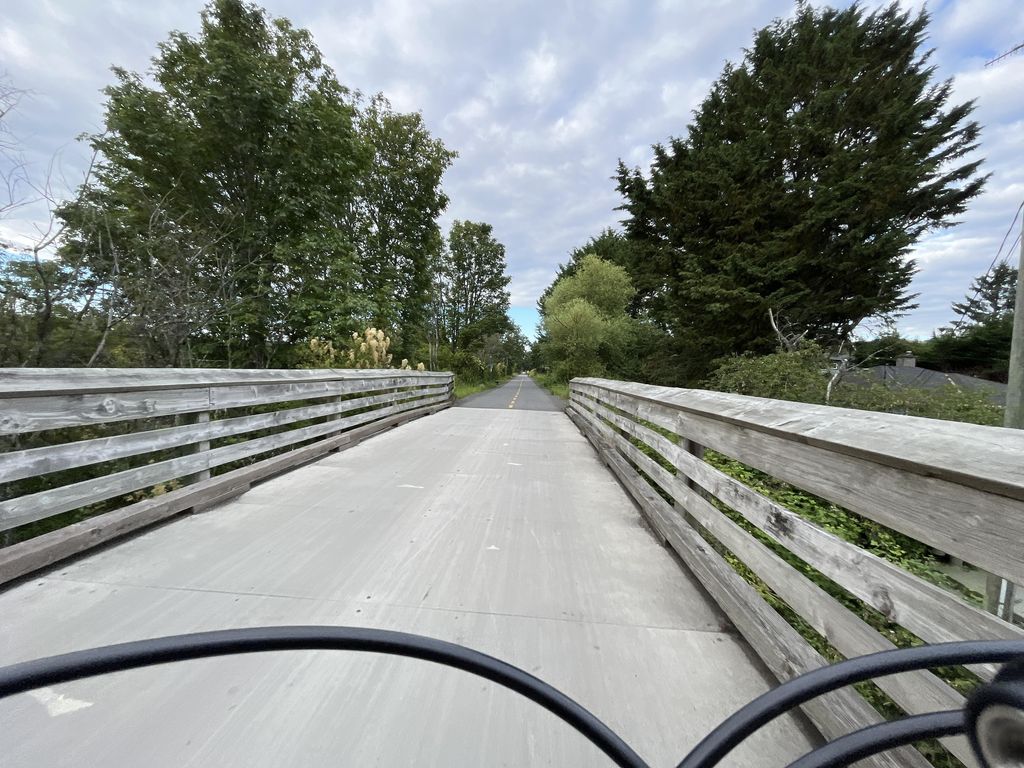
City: victoria